Question: I have a database table with the following structure:
'''
CREATE TABLE IF NOT EXISTS 'users' (
'id' varchar(15) NOT NULL,
'userName' varchar(255) NOT NULL,
'pass_word' varchar(32) NOT NULL,
'privilege' char(1) DEFAULT 'C',
PRIMARY KEY ('id')
) ENGINE=MyISAM DEFAULT CHARSET=cp1256;
'''
the 'id' field is not 'int'. It is 'varchar'. The problem here, when I try to bake this table into model, controller and use scaffolding, I got the following screen shot with new user view:

You should notice that there is no id field in which I want to enter it as varchar. Also setting validation to the id to be alphanumeric and notempty, prevents the record to be added.
Is there any solution for this without need to change the table structure?
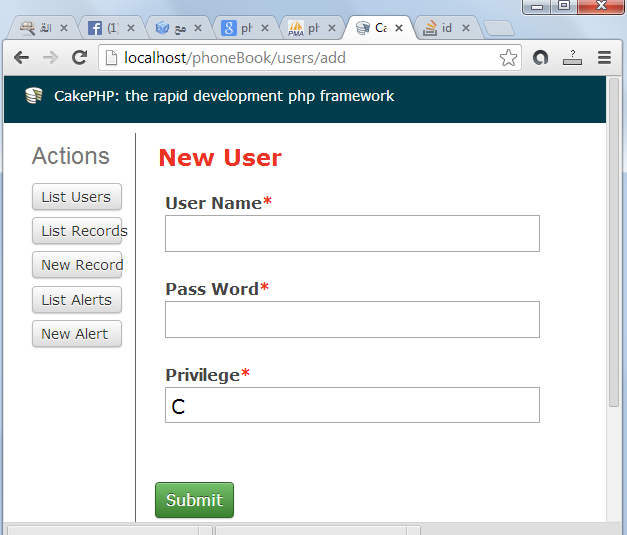
Answer: To make this visible, in your add view, add this line:
'''
echo $this->Form->input('id', array('type' => 'text'));
'''
However I wouldn't make the primary key editable, this will lead to all sorts of problems down the track. What happens if you have foreign keys that are linked to this record, and then the administrator changes the primary key? Bad news.
I'd make the primary key an integer auto-increment field, and then have another field for user_code or similar. This will let you still have a user key that is editable, which won't affect your relations.